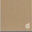
Piece: xx